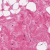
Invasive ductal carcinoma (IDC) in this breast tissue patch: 0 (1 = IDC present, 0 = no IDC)